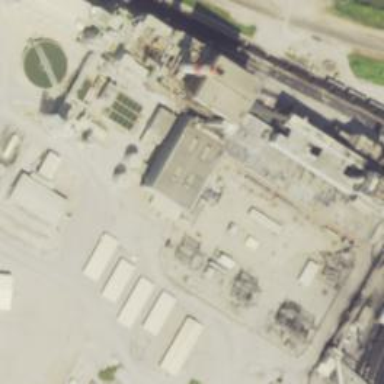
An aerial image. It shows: Steam turbine generator.